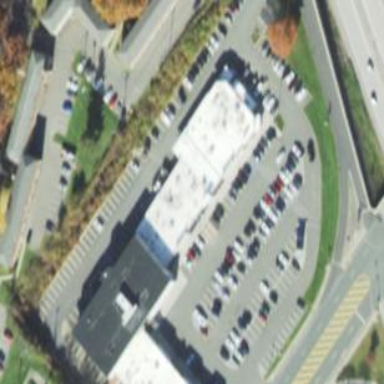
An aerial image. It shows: Retail area.